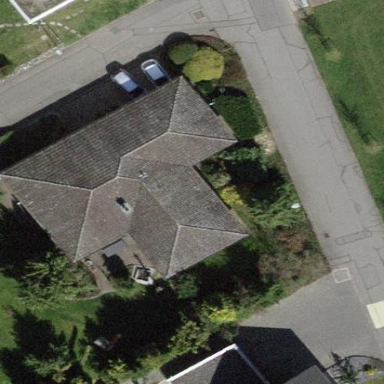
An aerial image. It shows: Building with tiled roof.